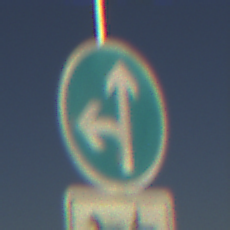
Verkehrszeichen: VorgeschriebeneFahrtrichtungGeradeausOderLinks
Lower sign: MehrspurigeFahrzeugeFrei9
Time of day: SunriseSunset
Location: Outdoor (Nature)
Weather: Clear
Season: NotSpecified
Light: Natural